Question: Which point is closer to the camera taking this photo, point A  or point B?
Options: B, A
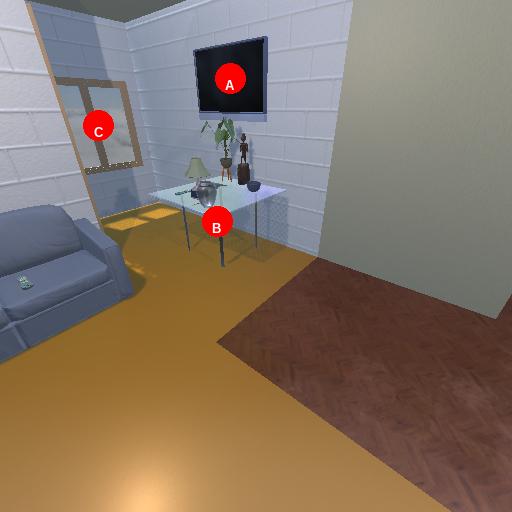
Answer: B